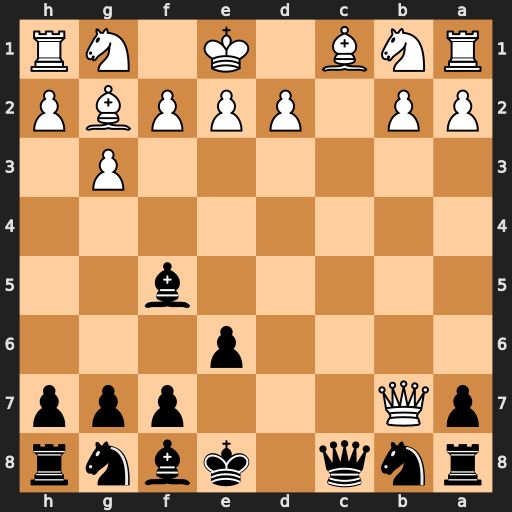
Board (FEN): rnq1kbnr/pQ3ppp/4p3/5b2/8/6P1/PP1PPPBP/RNB1K1NR
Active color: b
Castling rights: KQkq
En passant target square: -
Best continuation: Qxc1#